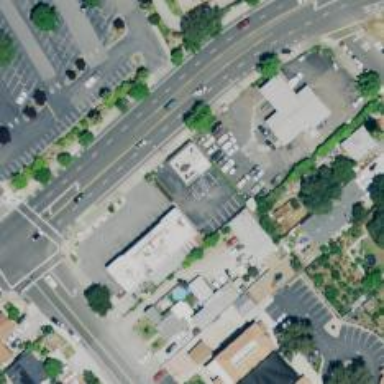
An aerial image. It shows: Retail area.